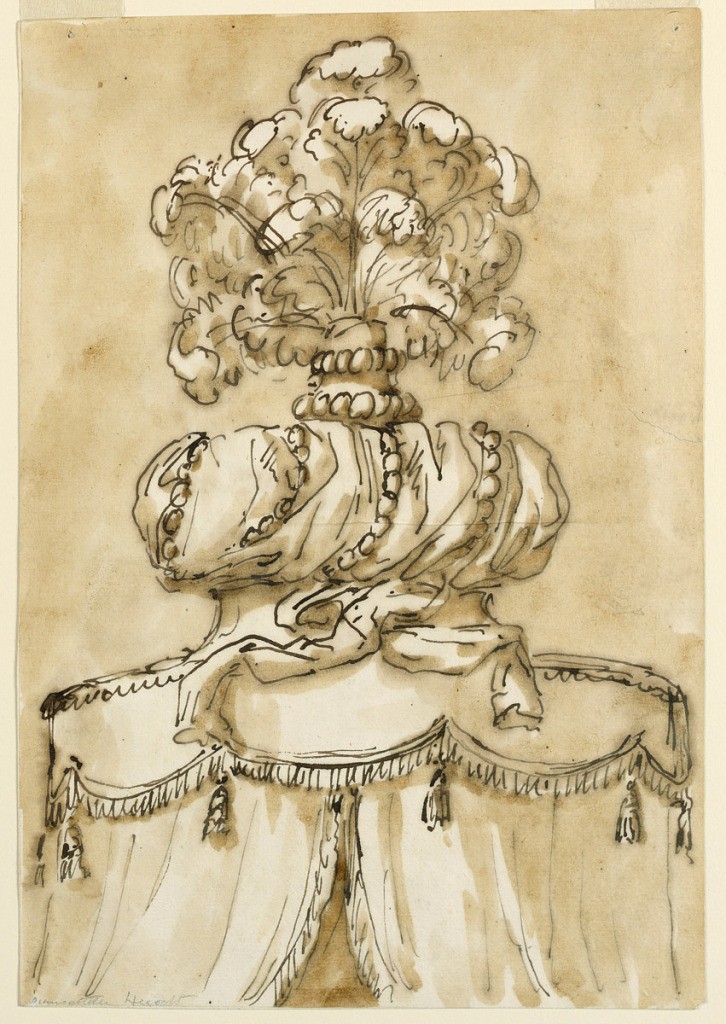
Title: Detail of a Plumed Canopy Finial
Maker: Giuseppe Barberi, Italian, 1746–1809
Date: ca. 1790
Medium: Pen and brown ink, brush and brown wash on off-white laid paper, lined
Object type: Drawing
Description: A group of ostrich plumes caps a turban-form with spiraling beaded details. Below is the upper portion of a canopy with scalloped textiles bordered with fringe and tassels.